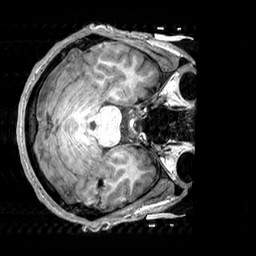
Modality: T1w
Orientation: axial
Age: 22
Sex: male
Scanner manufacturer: siemens
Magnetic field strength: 3 T
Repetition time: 2.3 s
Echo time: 0.00303 s